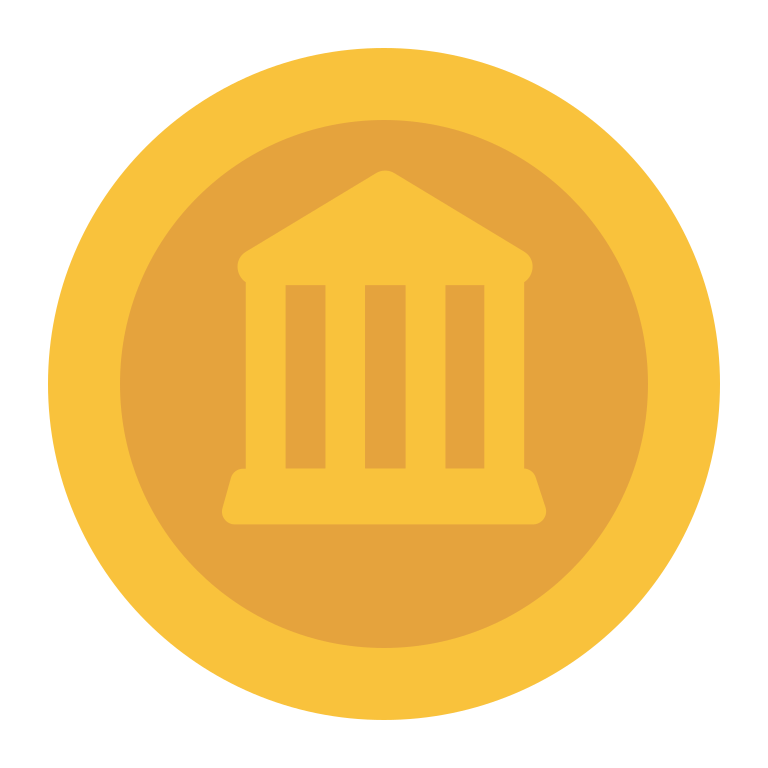
coin flat